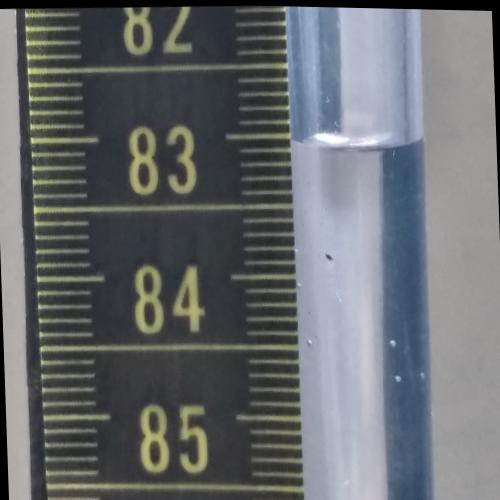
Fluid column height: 83.0 cm